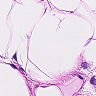
Metastatic tissue present: no